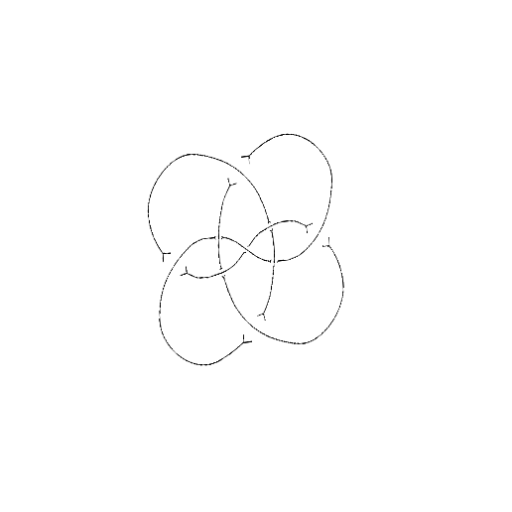
Crossing number: 9